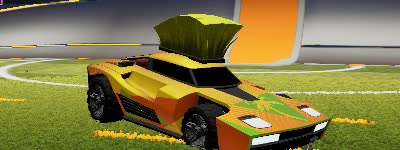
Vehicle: breakout